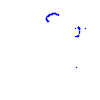
Particle: kaon